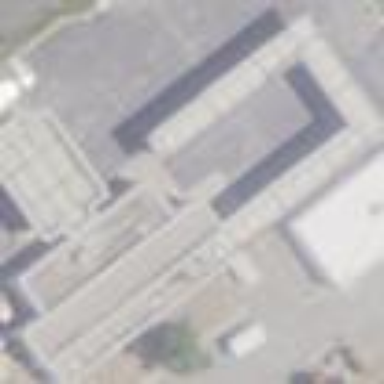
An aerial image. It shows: View of roof of building.